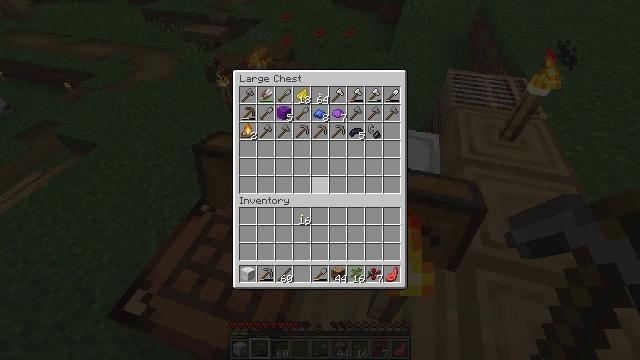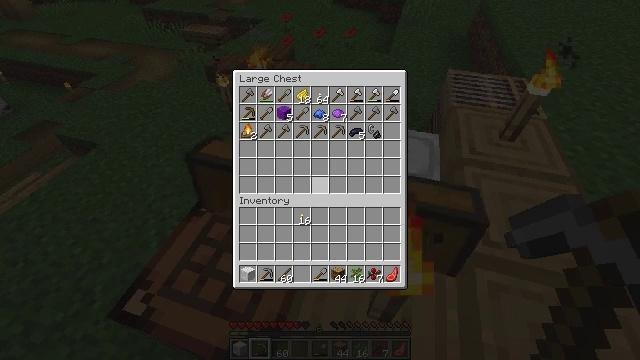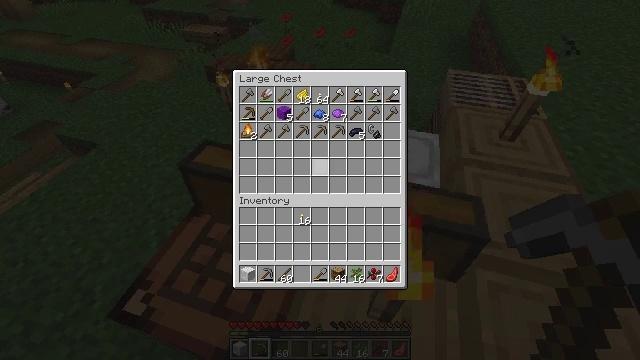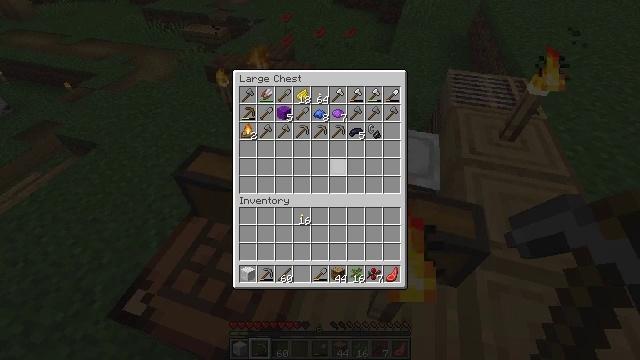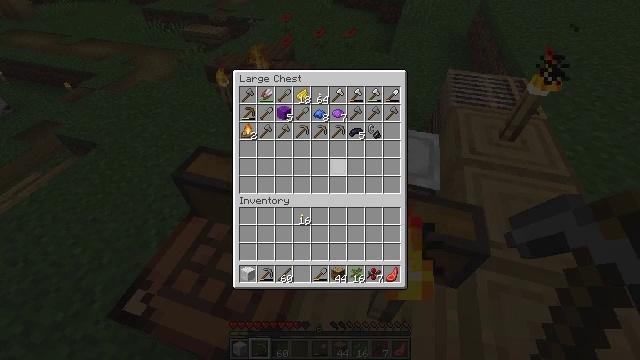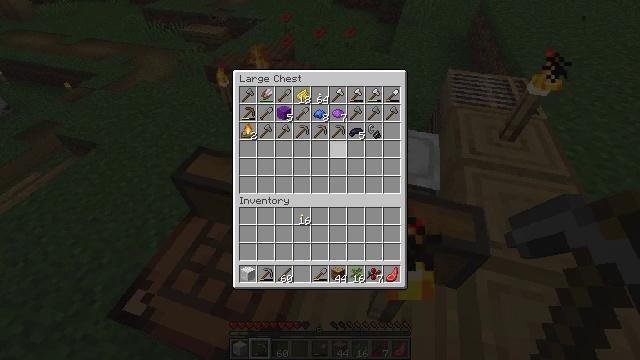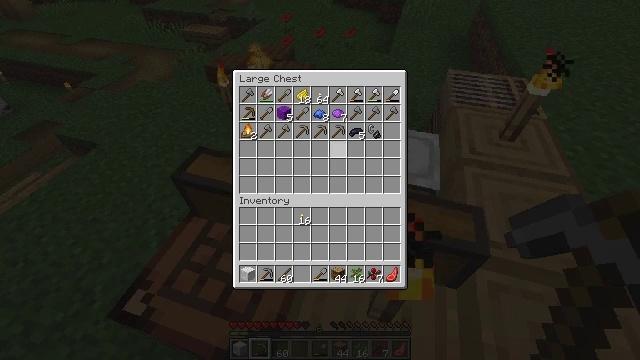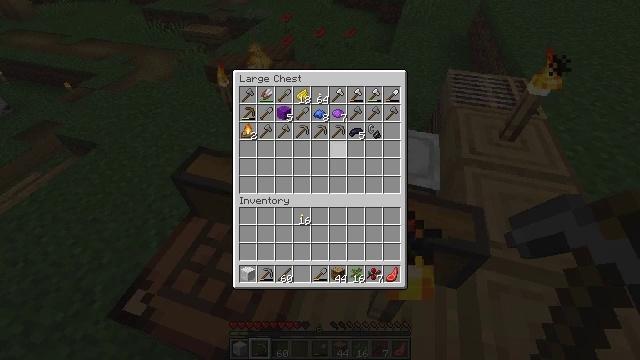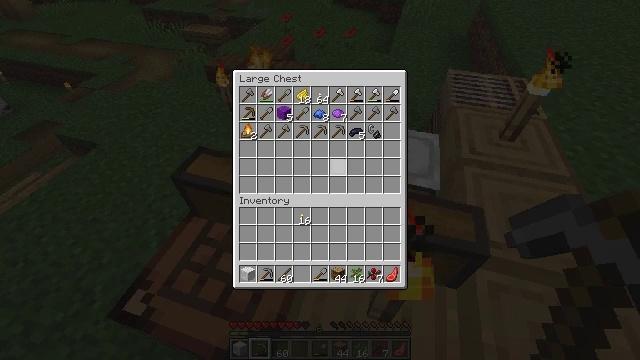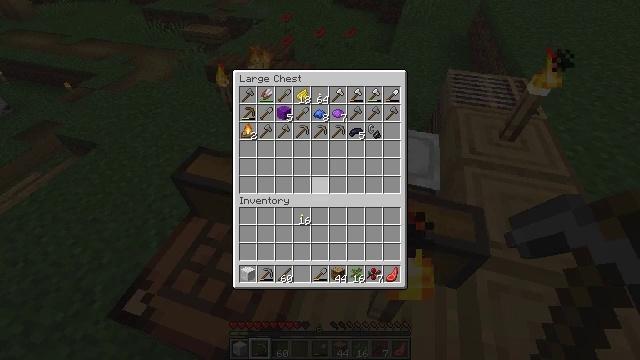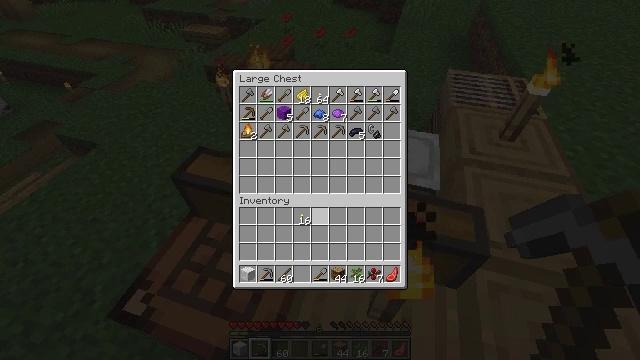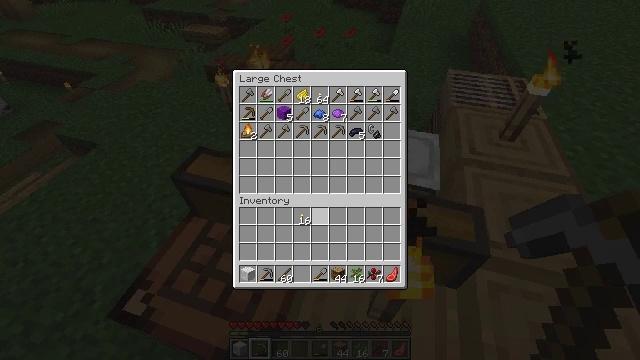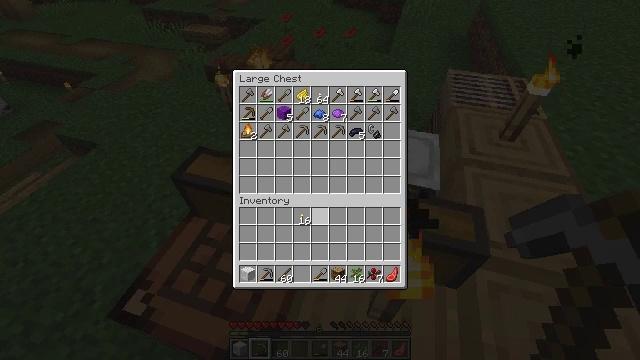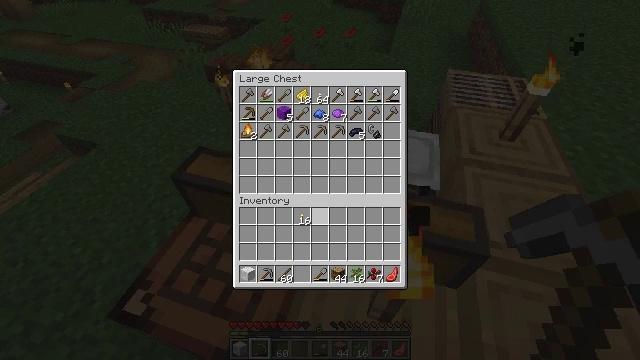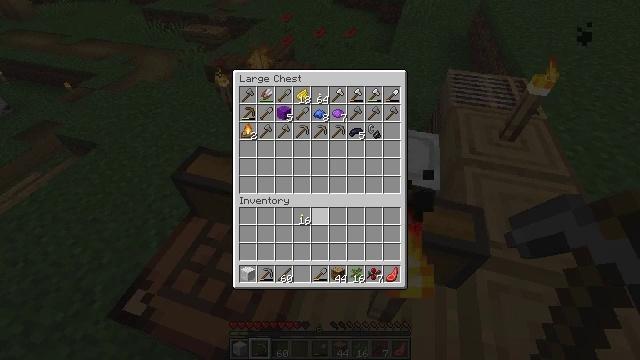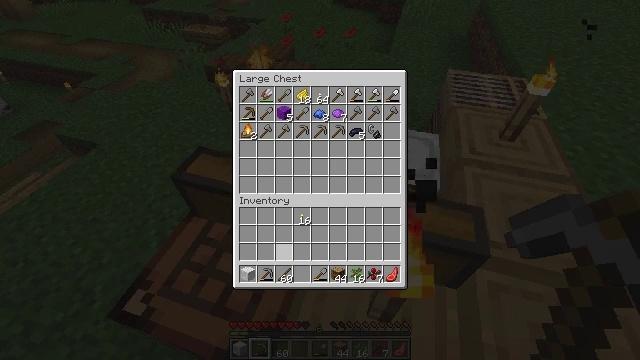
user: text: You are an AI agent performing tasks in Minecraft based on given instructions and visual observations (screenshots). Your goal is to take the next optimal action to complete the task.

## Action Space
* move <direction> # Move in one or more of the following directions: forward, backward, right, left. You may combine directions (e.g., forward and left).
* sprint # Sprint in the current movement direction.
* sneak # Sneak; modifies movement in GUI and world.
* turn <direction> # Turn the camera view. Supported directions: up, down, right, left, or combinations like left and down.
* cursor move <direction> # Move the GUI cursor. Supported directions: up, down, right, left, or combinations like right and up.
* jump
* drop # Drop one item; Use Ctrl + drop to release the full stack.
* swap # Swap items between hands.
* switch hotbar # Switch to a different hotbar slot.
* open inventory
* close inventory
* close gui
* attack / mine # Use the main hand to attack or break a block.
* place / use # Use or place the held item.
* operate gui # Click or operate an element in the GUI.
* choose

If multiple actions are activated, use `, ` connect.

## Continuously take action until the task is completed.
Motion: motion action
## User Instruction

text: Craft purple wool by adding purple dye to wool.
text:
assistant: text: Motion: no_op
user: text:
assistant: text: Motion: cursor move up
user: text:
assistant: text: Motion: no_op
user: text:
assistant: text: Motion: sneak
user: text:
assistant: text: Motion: sneak
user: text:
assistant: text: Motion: sneak
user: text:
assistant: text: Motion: sneak
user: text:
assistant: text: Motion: sneak
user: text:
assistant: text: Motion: sneak, cursor move left and down
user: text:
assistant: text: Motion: sneak, cursor move down
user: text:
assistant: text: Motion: sneak
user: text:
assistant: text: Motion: sneak
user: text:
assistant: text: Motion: sneak
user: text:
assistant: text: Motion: sneak, cursor move left and down
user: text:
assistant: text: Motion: cursor move left and down
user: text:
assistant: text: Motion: cursor move down
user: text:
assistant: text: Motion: cursor move left
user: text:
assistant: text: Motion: no_op
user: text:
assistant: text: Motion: sneak, cursor move left
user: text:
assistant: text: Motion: sneak
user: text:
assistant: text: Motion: sneak
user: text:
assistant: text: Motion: sneak
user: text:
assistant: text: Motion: sneak
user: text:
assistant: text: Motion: sneak
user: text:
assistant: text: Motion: no_op
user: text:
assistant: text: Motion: no_op
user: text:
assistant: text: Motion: no_op
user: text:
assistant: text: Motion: no_op
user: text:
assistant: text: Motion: no_op
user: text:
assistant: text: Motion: no_op